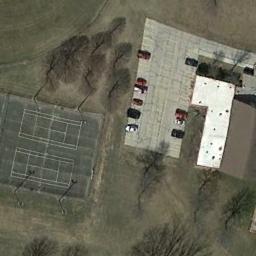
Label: tennis_court